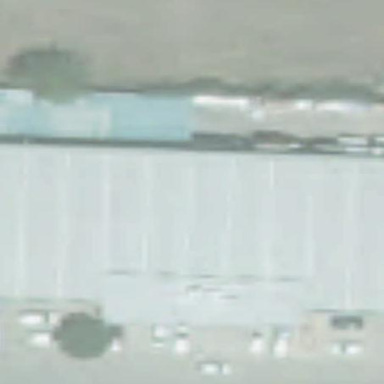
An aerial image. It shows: Industrial building.